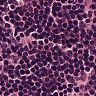
Metastatic tissue present: no